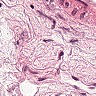
Metastatic tissue present: no